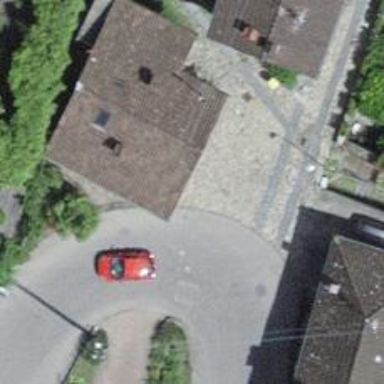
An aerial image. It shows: Post box.